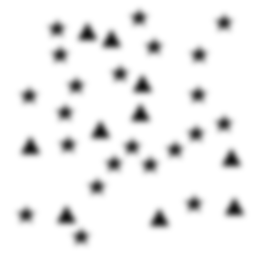
Squares: 0
Triangles: 10
Stars: 22
Total shapes: 32